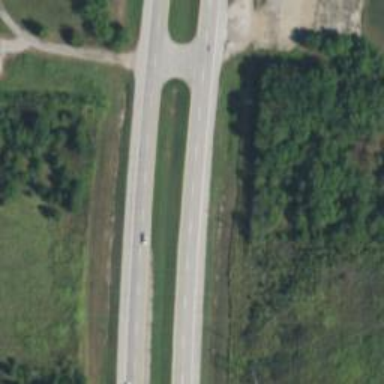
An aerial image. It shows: Asphalt road classified as primary highway with expressway characteristics.